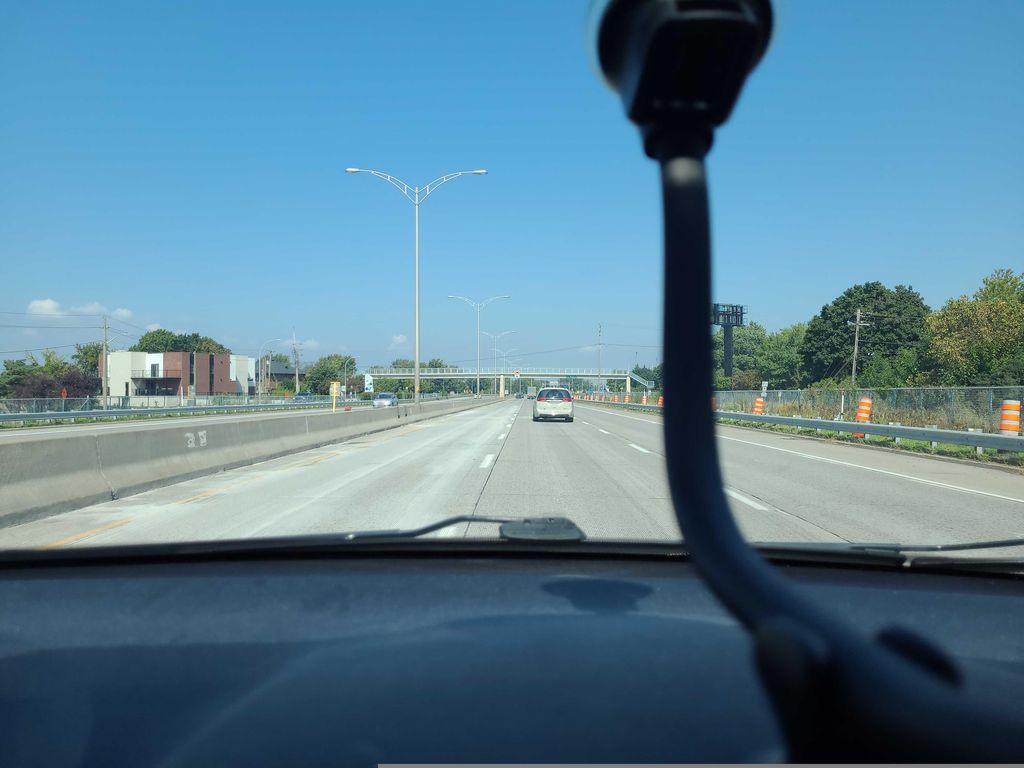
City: montreal